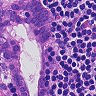
Metastatic tissue present: yes